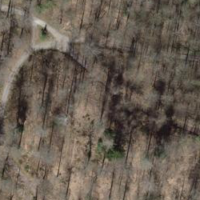
EUNIS habitat code: 41
Species observed at this site:
Petasites albus